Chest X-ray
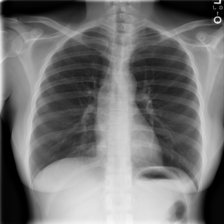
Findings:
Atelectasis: negative
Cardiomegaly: negative
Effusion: negative
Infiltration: negative
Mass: negative
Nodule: negative
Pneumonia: negative
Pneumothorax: negative
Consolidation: negative
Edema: negative
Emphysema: negative
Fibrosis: negative
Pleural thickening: negative
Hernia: negative